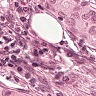
Metastatic tissue present: yes